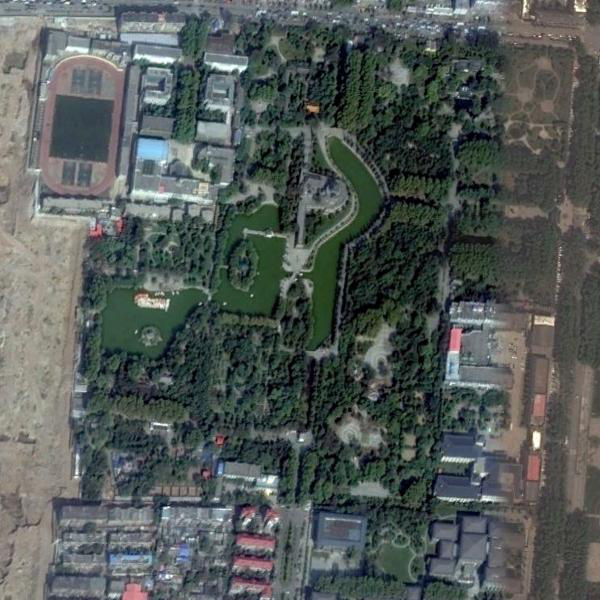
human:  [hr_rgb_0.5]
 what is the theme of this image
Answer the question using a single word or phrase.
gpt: park